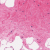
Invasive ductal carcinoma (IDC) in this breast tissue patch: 0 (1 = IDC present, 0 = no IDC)